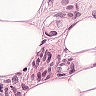
Metastatic tissue present: yes